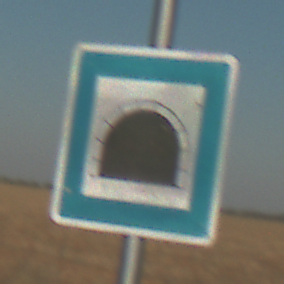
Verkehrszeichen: Tunnel
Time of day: SunriseSunset
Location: Outdoor (Nature)
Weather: Clear
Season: NotSpecified
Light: Natural